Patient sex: M
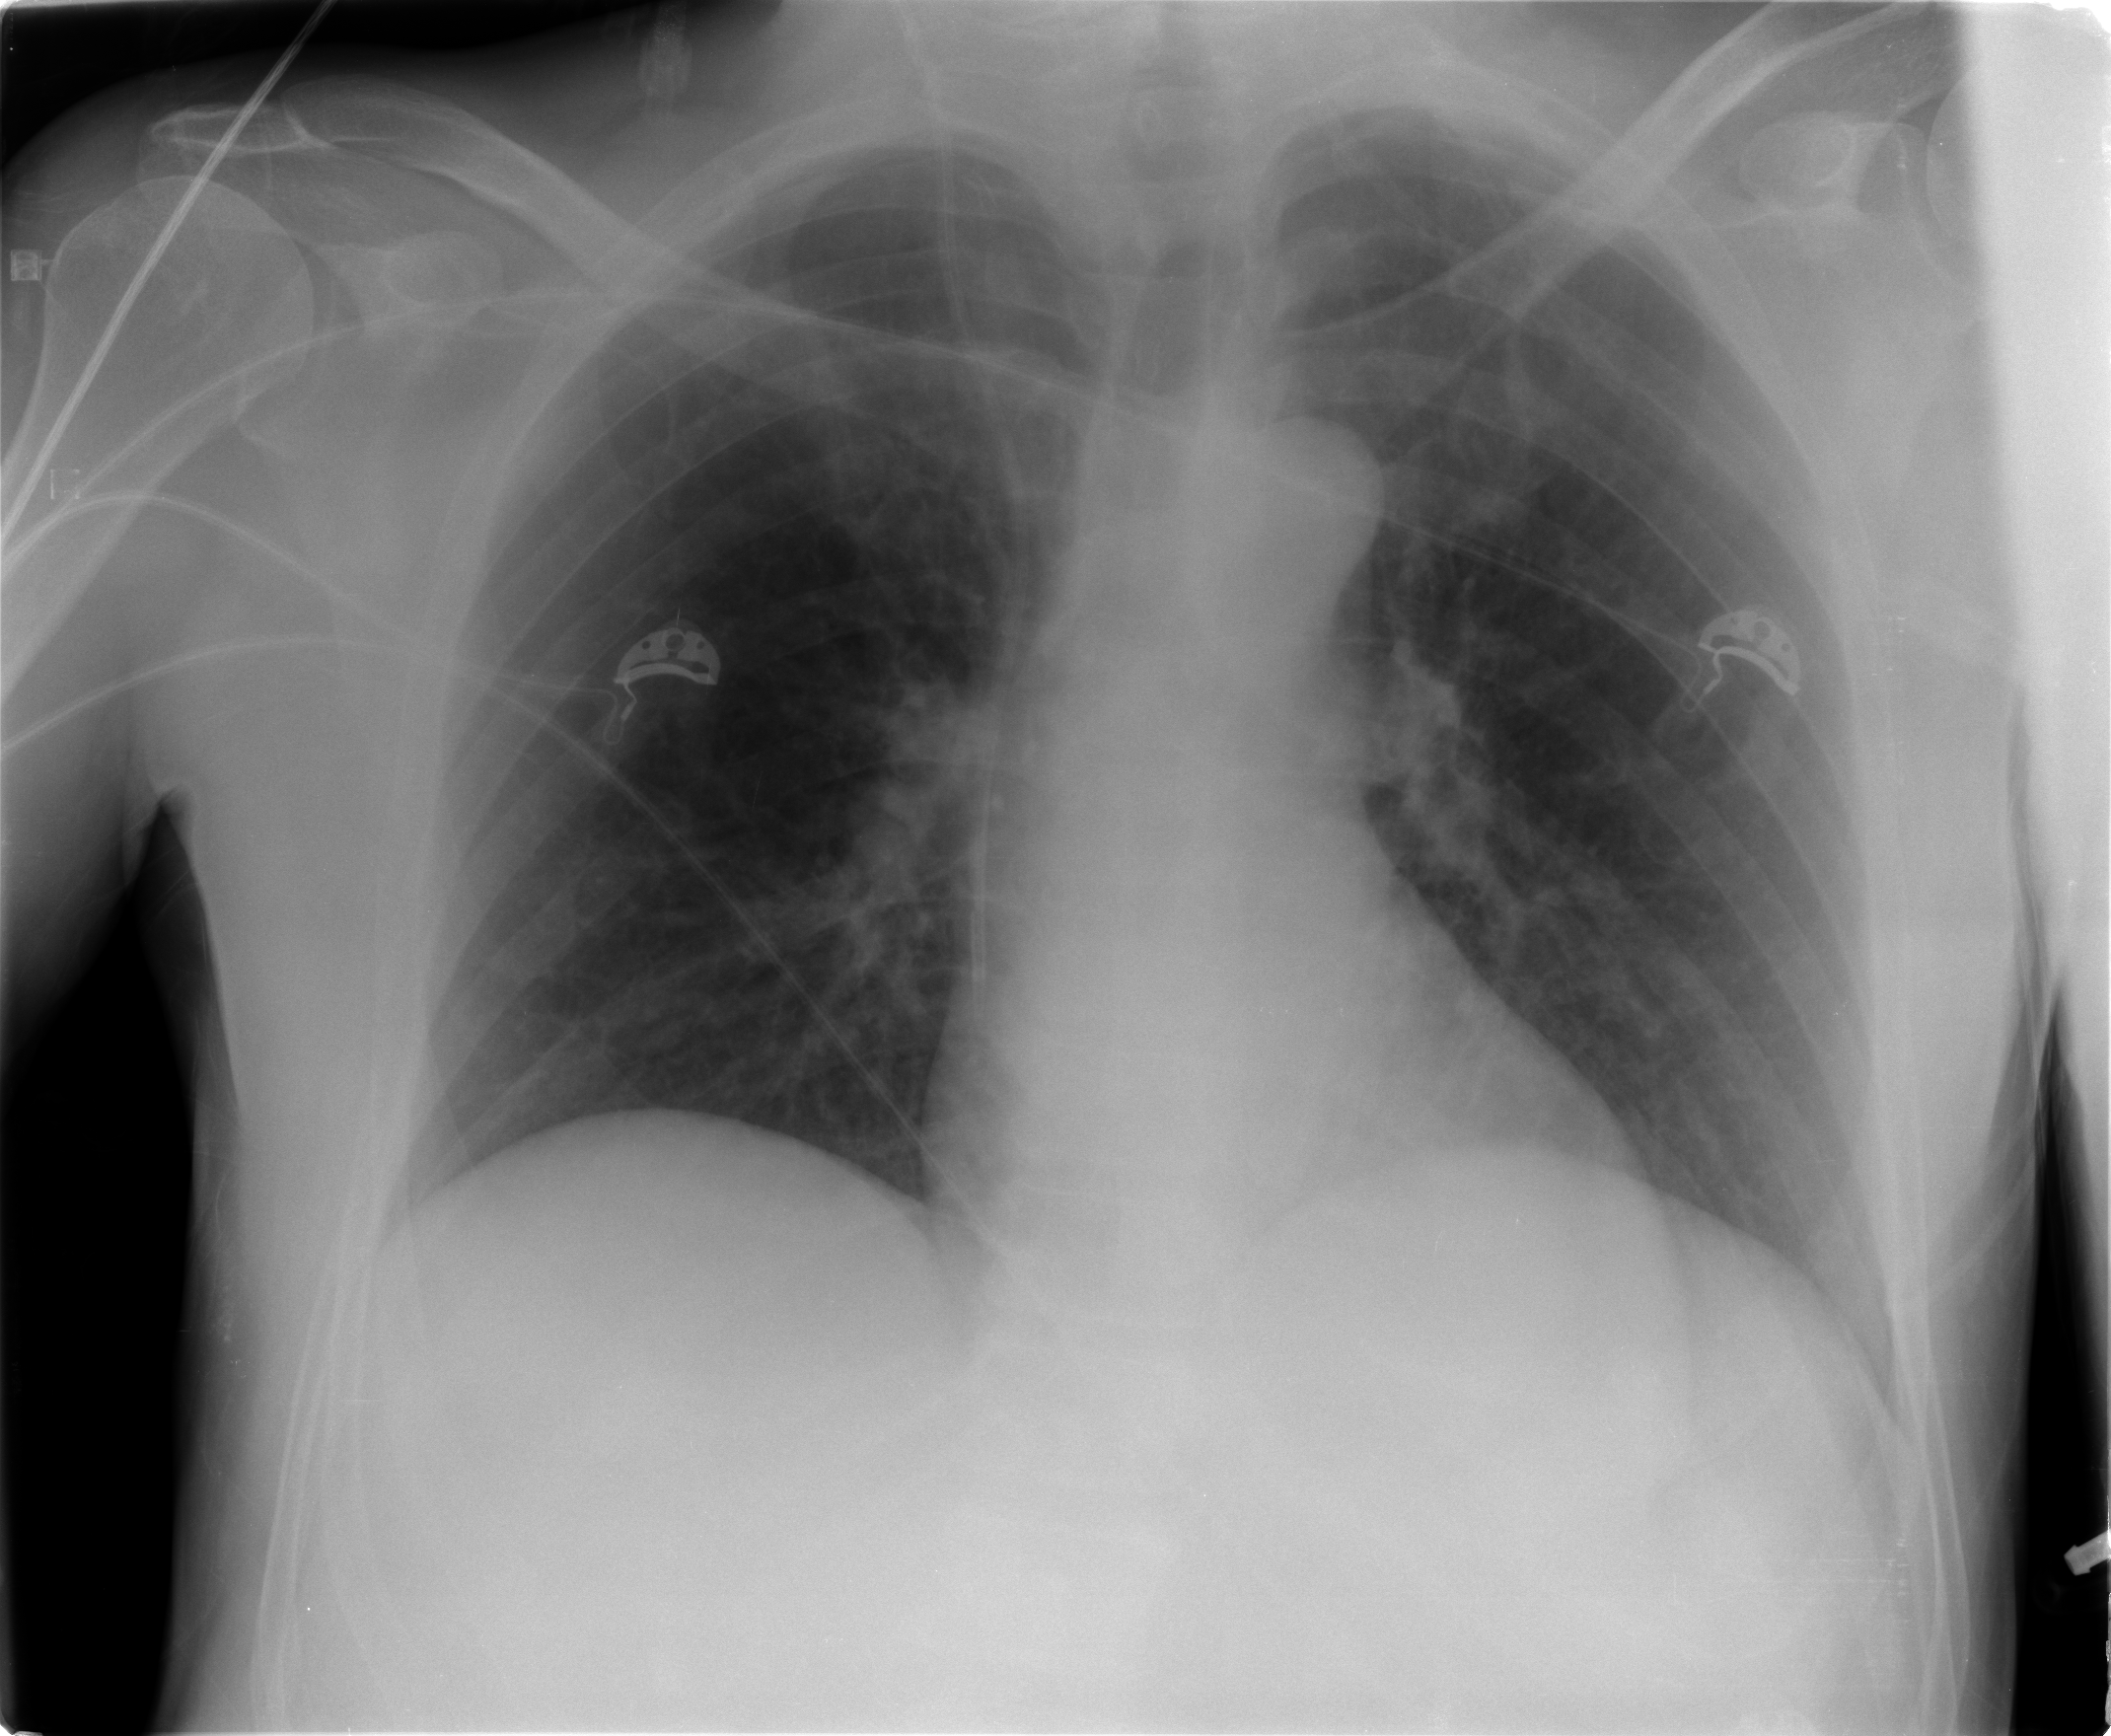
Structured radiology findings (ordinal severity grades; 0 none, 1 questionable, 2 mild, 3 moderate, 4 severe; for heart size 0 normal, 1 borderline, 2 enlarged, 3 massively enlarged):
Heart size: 1
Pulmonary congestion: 1
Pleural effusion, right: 0
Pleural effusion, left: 0
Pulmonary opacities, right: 0
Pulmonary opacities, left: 1
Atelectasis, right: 0
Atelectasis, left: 0